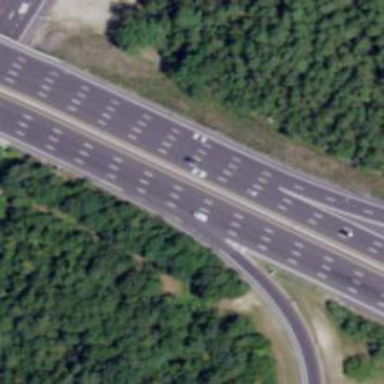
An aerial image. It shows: Motorway junction.